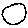
Label: moon